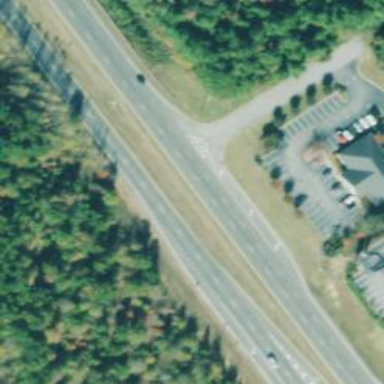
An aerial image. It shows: Trunk link road with asphalt surface.